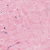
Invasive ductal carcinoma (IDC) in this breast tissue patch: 0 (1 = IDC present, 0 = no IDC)